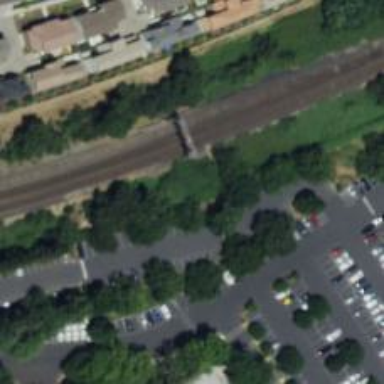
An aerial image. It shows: Railway signal.